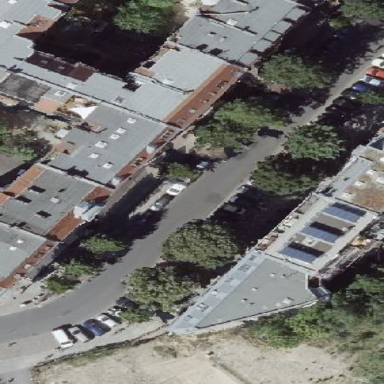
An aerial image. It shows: Street side parking area with sett surface.